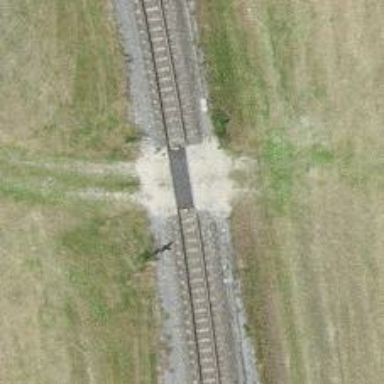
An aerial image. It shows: Uncontrolled level crossing for the railway.